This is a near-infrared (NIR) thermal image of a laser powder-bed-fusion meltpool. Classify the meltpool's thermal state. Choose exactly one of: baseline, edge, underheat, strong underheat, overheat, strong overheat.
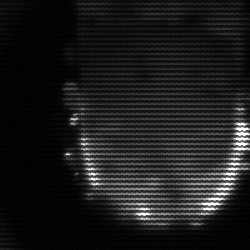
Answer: baseline